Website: walmart
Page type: cart
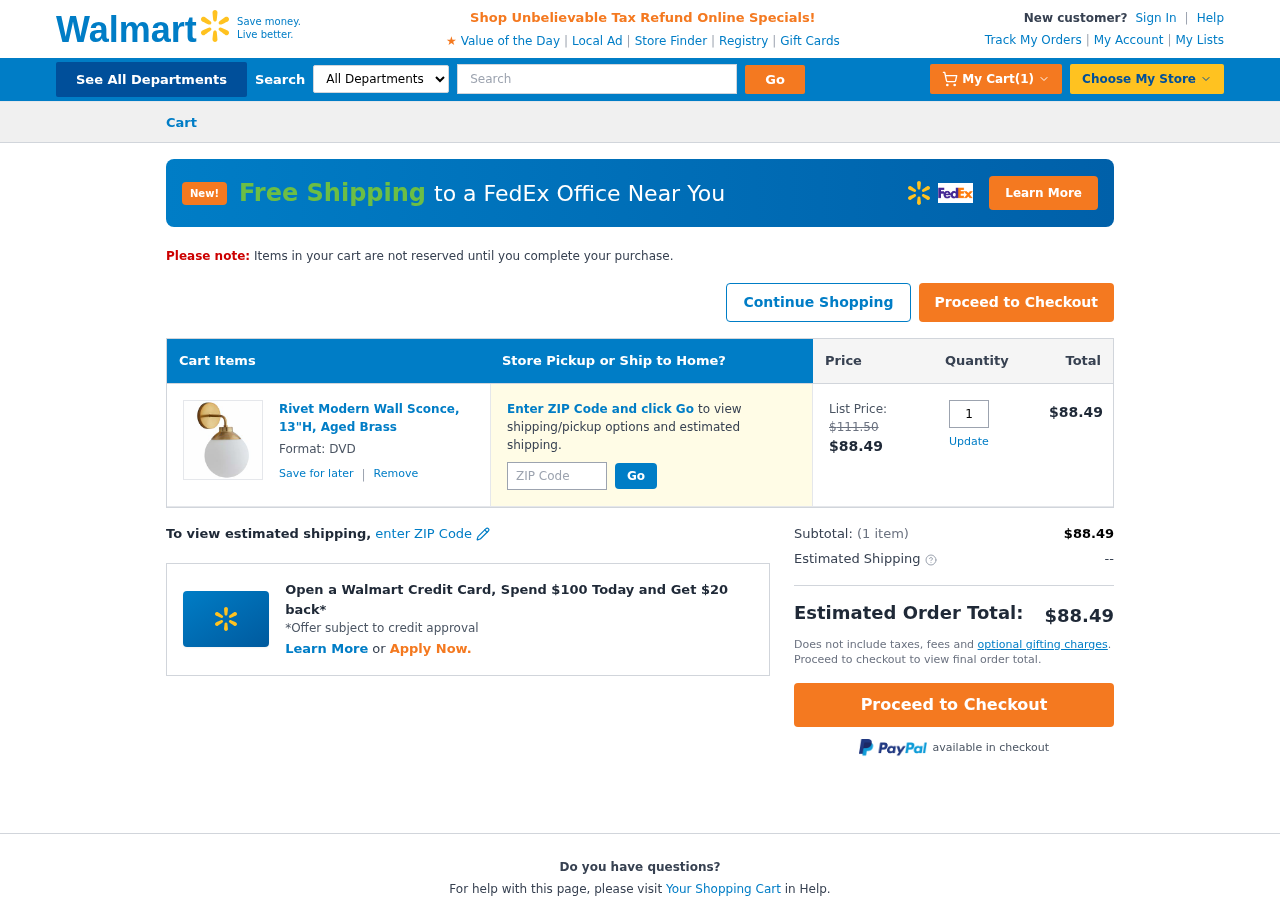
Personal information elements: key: PII_POSTCODE
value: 96317
Product elements: key: PRODUCT1_NAME
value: Rivet Modern Wall Sconce, 13"H, Aged Brass
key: PRODUCT1_PRICE
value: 88.49
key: PRODUCT1_QUANTITY
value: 1
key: PRODUCT1_ORIGINAL_PRICE
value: $111.50
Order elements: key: ORDER_NUM_ITEMS
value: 1
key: ORDER_SUBTOTAL
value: $88.49
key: ORDER_TOTAL
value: $88.49
Search elements: key: HEADER_SEARCH
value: Search